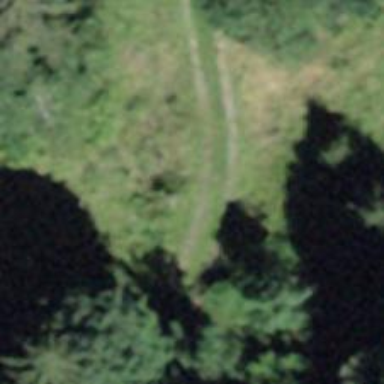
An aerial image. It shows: Track with grade 4 tracktype.